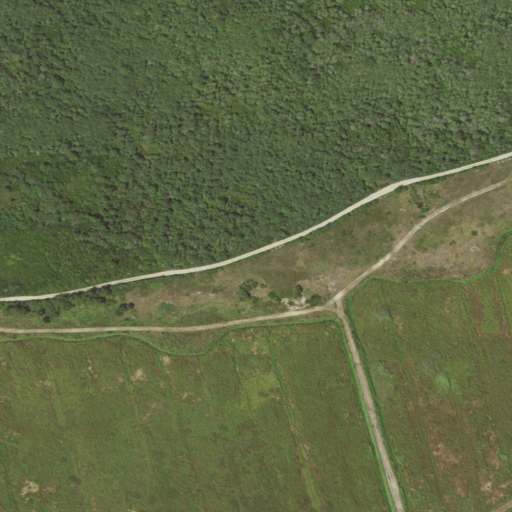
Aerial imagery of island in Massachusetts named Split Rock containing deciduous forest, cultivated crops, grassland, open development, shrub, open water, woody wetlands, low intensity development, and barren land